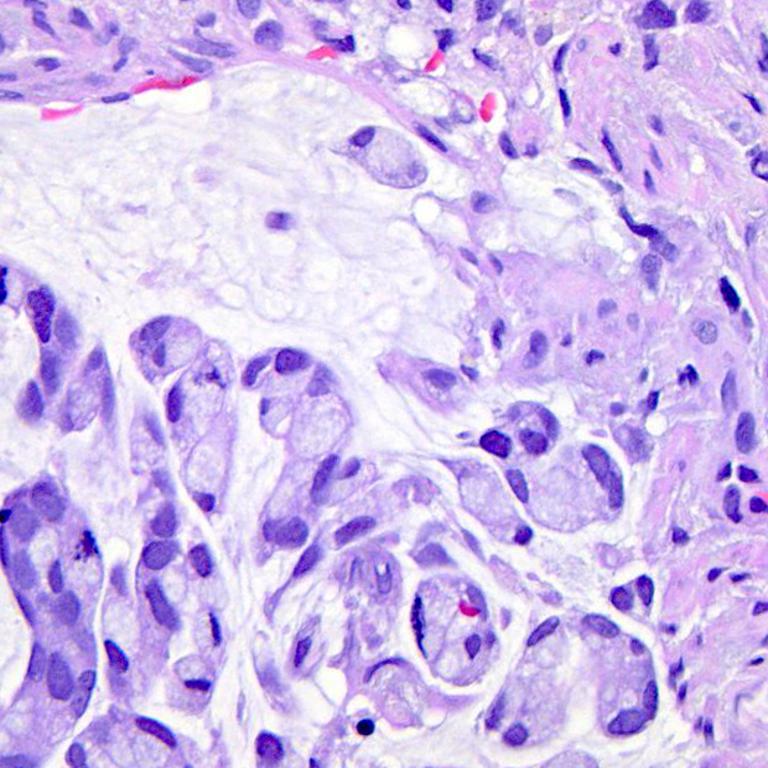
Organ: colon
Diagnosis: adenocarcinomas